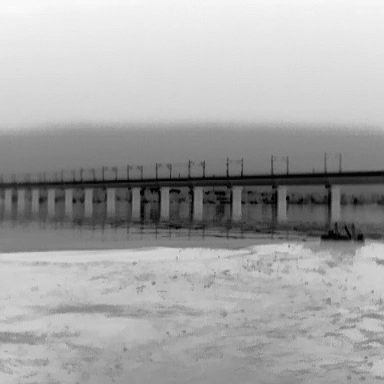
There is a canoe in the infrared image.